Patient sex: M
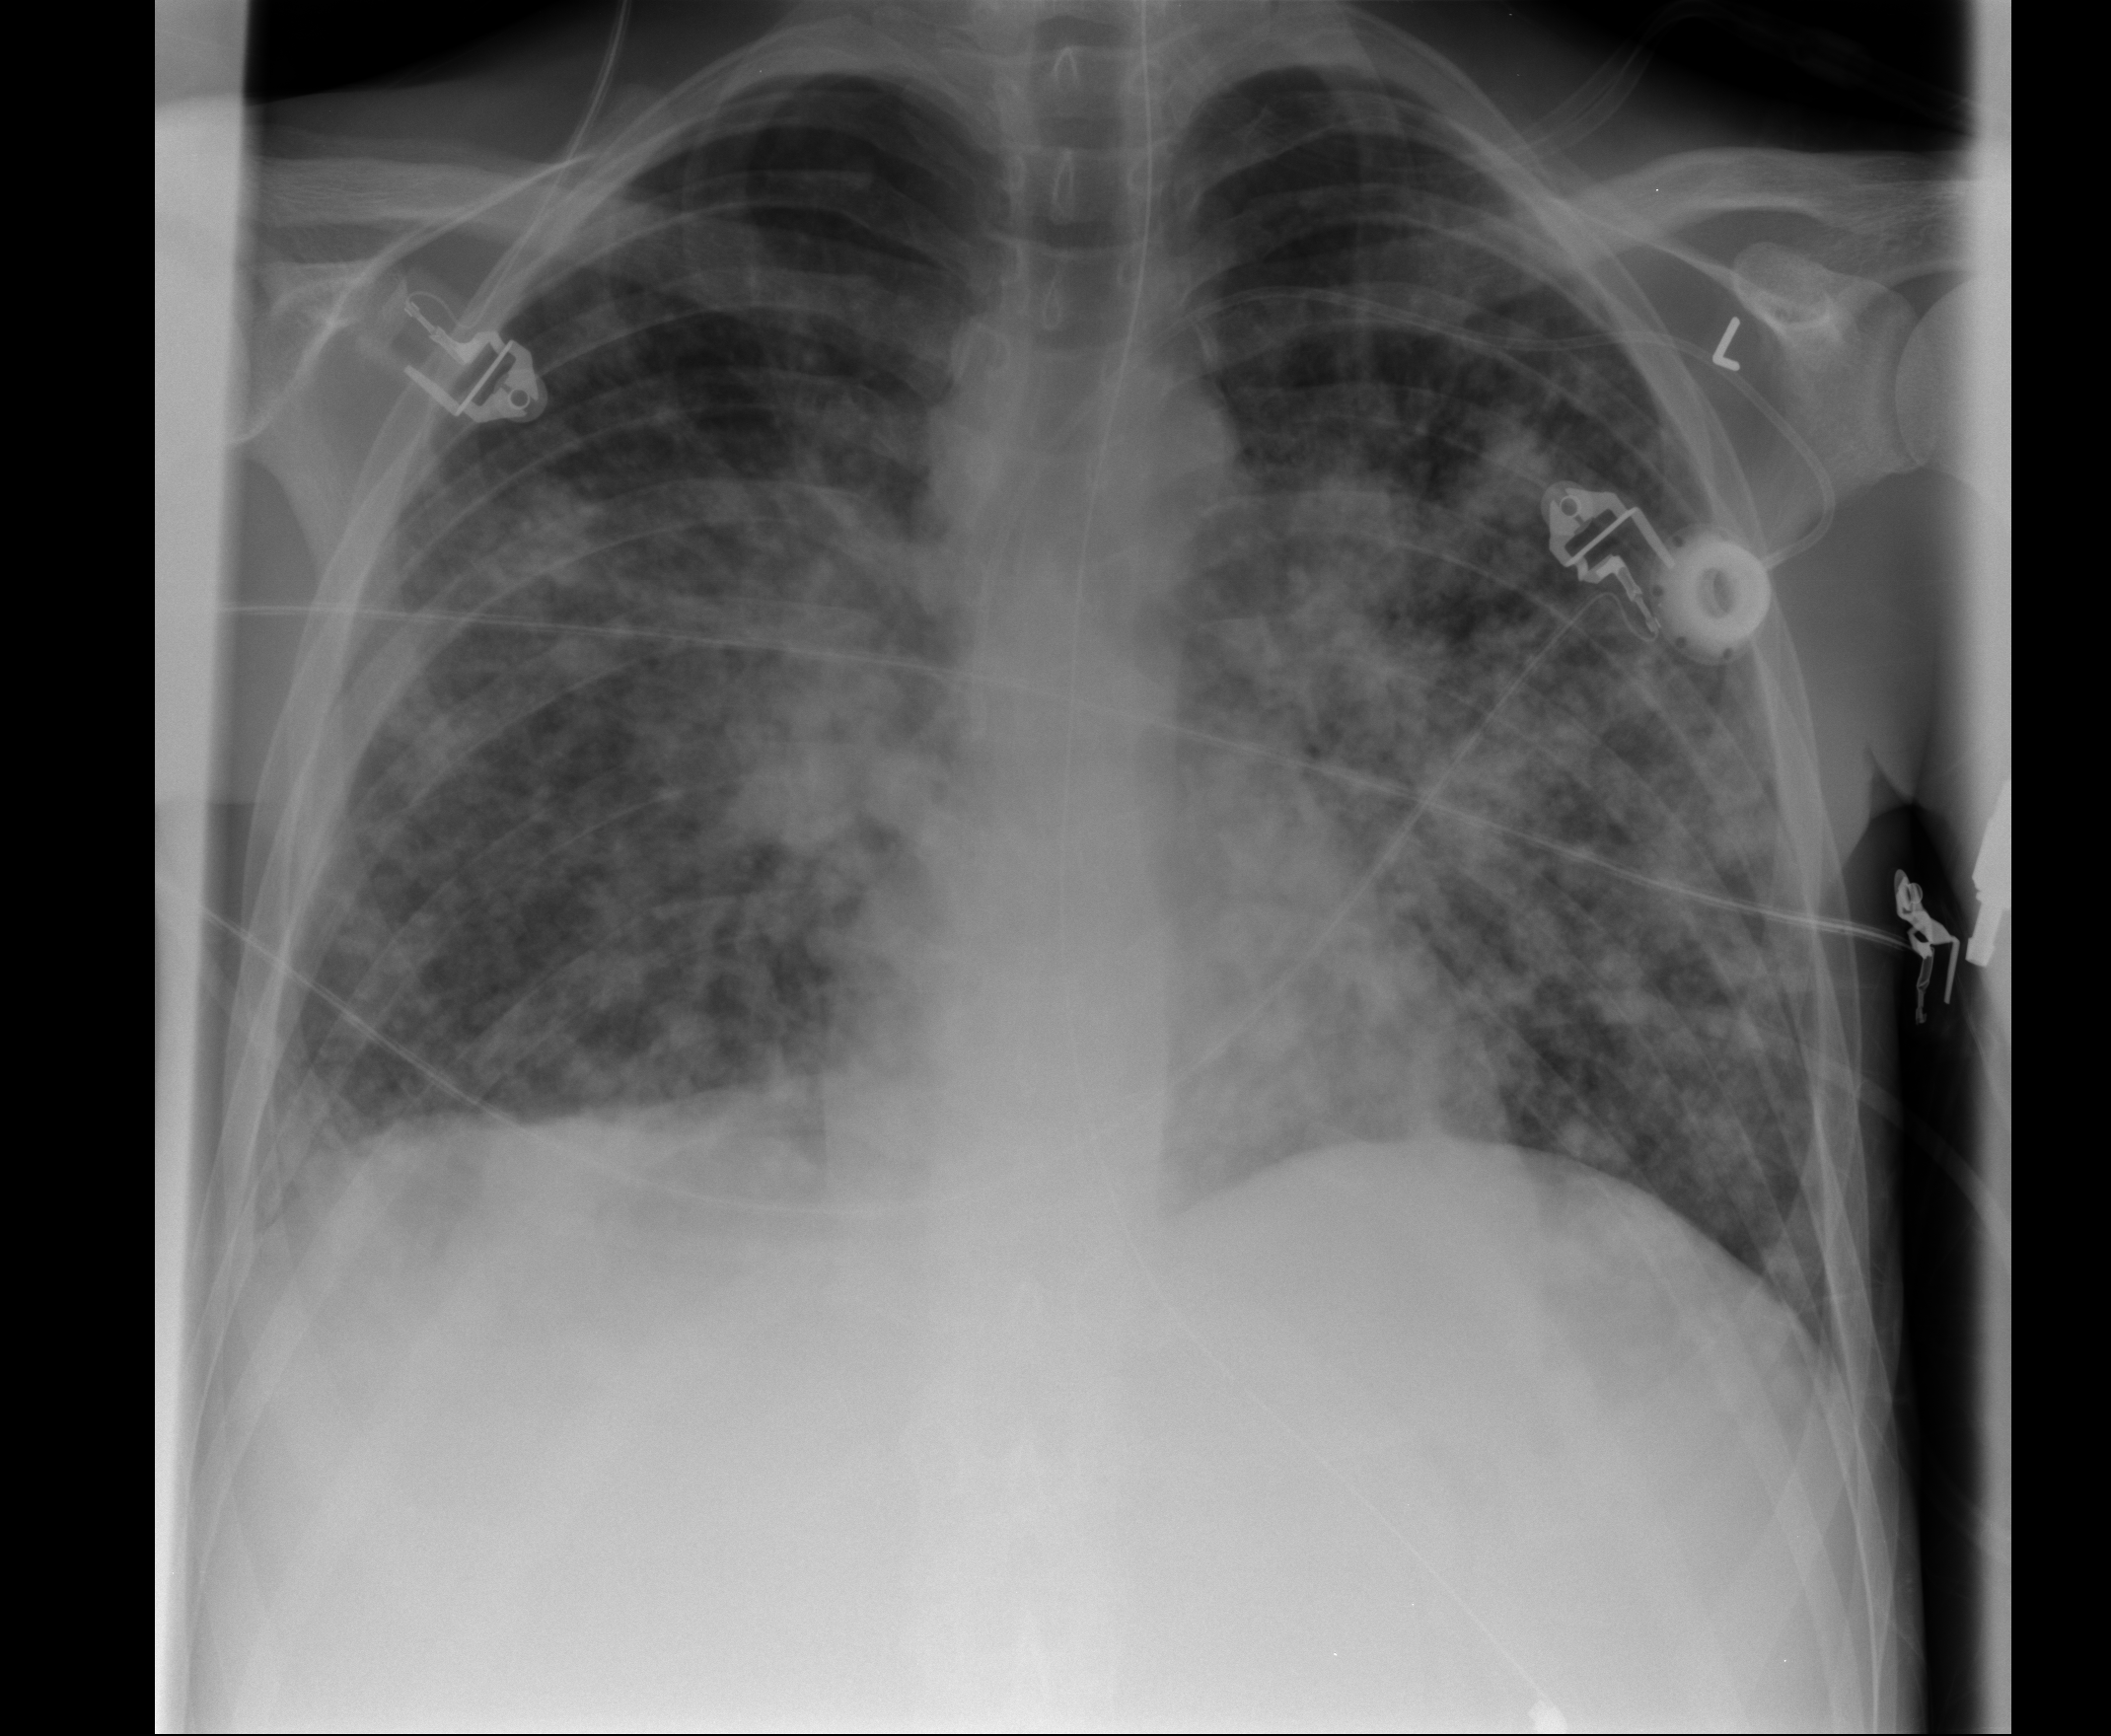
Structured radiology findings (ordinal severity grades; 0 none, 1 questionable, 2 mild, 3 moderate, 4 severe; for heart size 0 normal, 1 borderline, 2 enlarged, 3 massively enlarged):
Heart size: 0
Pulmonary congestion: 2
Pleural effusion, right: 0
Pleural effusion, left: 0
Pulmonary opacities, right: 3
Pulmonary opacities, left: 3
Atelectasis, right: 0
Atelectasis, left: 0